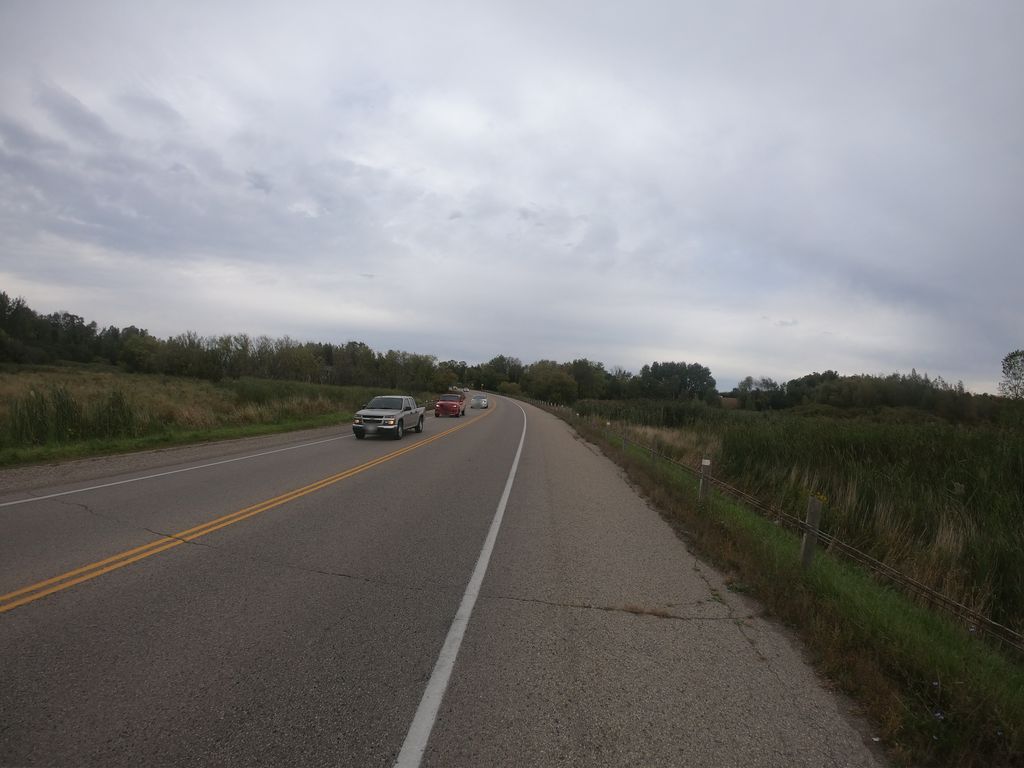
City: kitchener-waterloo